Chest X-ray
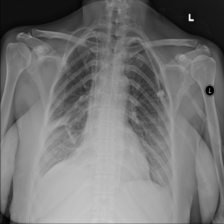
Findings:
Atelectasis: positive
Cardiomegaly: negative
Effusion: negative
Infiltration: negative
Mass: negative
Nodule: negative
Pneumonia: negative
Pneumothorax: negative
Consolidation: negative
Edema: negative
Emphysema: negative
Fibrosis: negative
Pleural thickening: positive
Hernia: negative